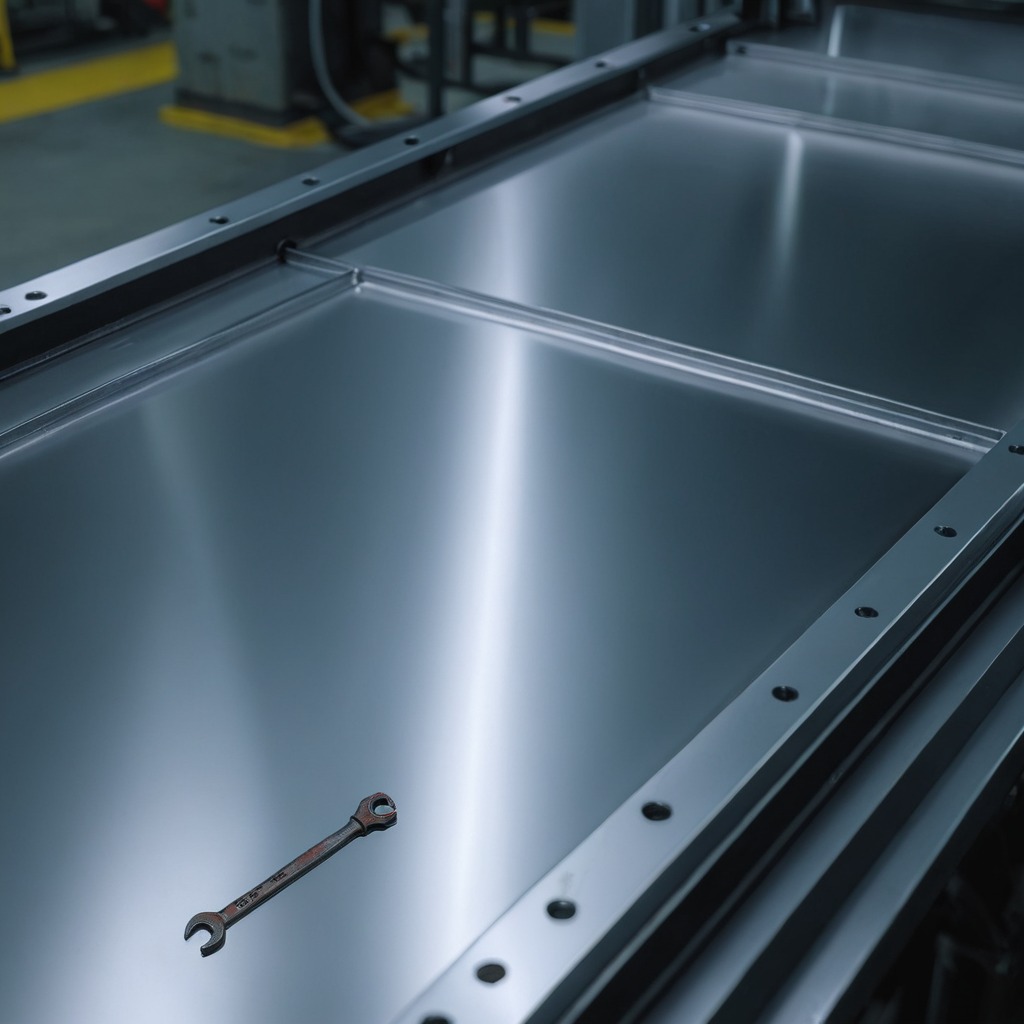
An wrench is lying on a metal table in a machine shop under fluorescent lights.